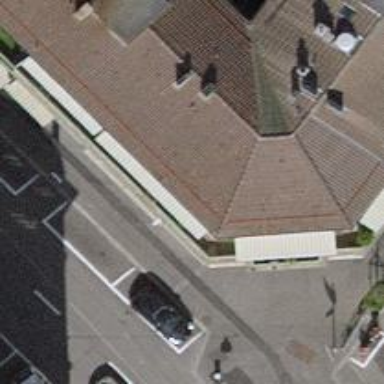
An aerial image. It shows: Pub.